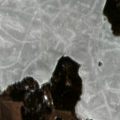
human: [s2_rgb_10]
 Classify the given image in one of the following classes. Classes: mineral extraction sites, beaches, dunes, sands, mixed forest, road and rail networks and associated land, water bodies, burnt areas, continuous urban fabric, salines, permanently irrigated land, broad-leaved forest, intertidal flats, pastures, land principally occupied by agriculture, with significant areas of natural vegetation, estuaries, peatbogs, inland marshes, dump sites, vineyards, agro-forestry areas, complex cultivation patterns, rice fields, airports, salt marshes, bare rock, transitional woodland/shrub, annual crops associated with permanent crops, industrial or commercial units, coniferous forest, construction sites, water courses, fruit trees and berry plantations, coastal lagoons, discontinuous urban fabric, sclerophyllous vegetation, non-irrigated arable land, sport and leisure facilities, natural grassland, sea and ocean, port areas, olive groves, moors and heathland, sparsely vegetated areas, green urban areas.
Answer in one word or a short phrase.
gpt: land principally occupied by agriculture, with significant areas of natural vegetation, mixed forest, water bodies